Question: I'm trying to do some API testing but I'm not sure how to get started. Like in Java, how could I read in the response of a server for example:
'''
localhost:3000/ping
'''
the response is:
'''
{
"status": "success",
"data": {
"alive": true
}
}
'''
Looks like httpclient is no longer being developed, so I looked into REST-Assured (<URL>. My question is, how could I translate this to javacode? I was looking at httpclient, but I don't even know how to use it. Any help will be much appreciated, thanks much!
Screenshot:

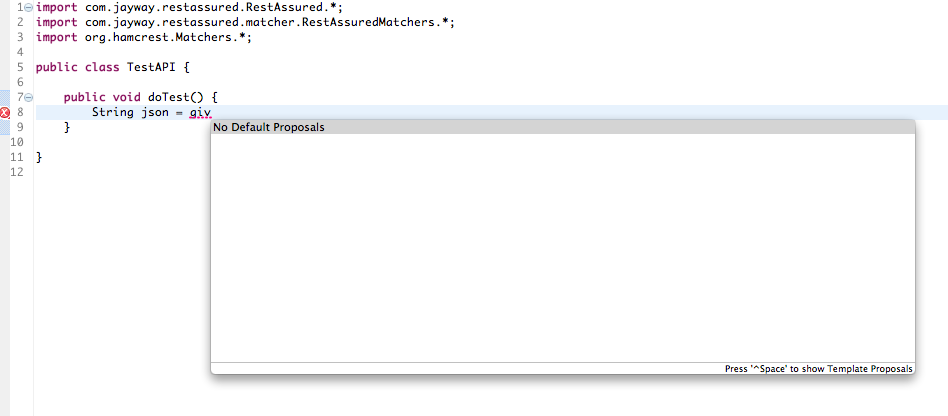
Answer: '''
import com.jayway.restassured.RestAssured.*;
import com.jayway.restassured.matcher.RestAssuredMatchers.*;
import org.hamcrest.Matchers.*;
public class TestRest {
public void doTest() {
String json = given().port(3000).get("/ping").toString();
System.out.println(json);
}
}
'''
To import library into maven:
'''
<dependency>
<groupId>com.jayway.restassured</groupId>
<artifactId>rest-assured</artifactId>
<version>2.3.3</version>
<scope>test</scope>
</dependency>
'''
## Edit
To do this without static references:
'''
import com.jayway.restassured.RestAssured;
public class testAPI {
public void doTest() {
String json = RestAssured.given().port(3000).get("/ping").toString();
System.out.println(json);
}
}
'''